Aerial crown-view tile of a tropical tree (Barro Colorado Island, Panama), acquired 20250616:
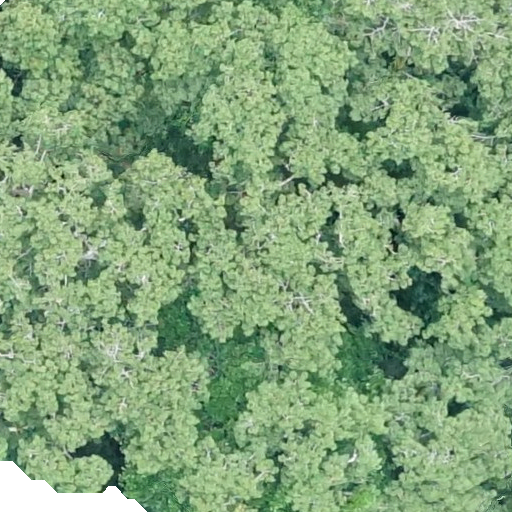
Species: Ceiba pentandra
GBIF accepted scientific name: Ceiba pentandra
Crown area: 689.109 m²